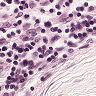
Metastatic tissue present: no